Question: I am trying to embed a UIScrollView inside a UIViewController. I want scrolling and paging enabled. I have:
'''
CGRect thirdRect=CGRectMake(0.0f, 50.0f, 200.0f, 200.0f);
self.myVC=[[UIScrollView alloc] initWithFrame:thirdRect];
self.myVC.pagingEnabled=YES;
self.myVC.scrollEnabled=YES;
//[self.myVC setBackgroundColor:[UIColor orangeColor]];
UIImage *myImage=[UIImage imageNamed:@"stina.jpg"];
UIImageView *jtImageView=[[UIImageView alloc] initWithImage:myImage];
[self.myVC addSubview:jtImageView];
[self.view addSubview:self.myVC];
'''
and here's a screenshot (no paging, scrolling):

but there is no scrolling / paging. Is there something I am doing wrong? Is this even possible?
thx in advance
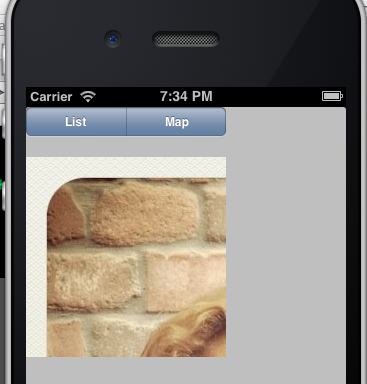
Answer: For your UIScrollView you should set the content size, then scrolling will start happening
'''
self.myVC.contentSize = CGSizeMake(1000,1000);
'''
Give it a try